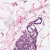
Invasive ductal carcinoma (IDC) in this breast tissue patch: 0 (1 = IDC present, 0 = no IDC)